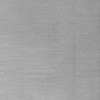
Label: dusty